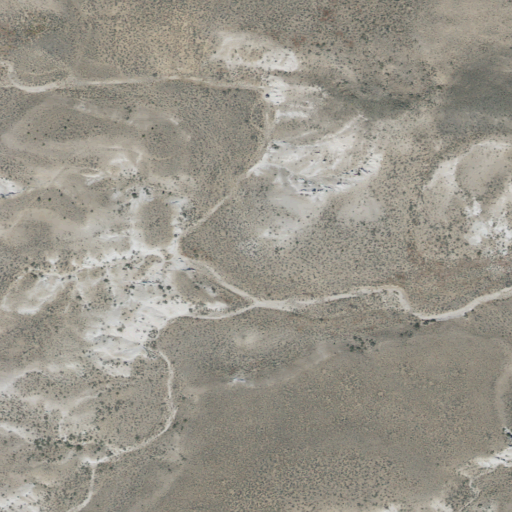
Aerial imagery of valley in Utah named Jessie Tie Wash containing only shrub